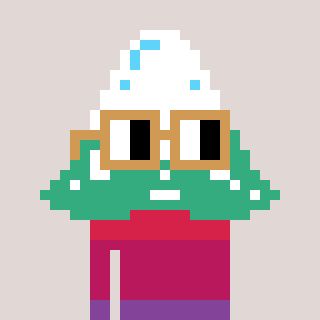
a pixel art character with square brown glasses, a snowy mountain-shaped head and a redpinkish-colored body on a warm background